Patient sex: F
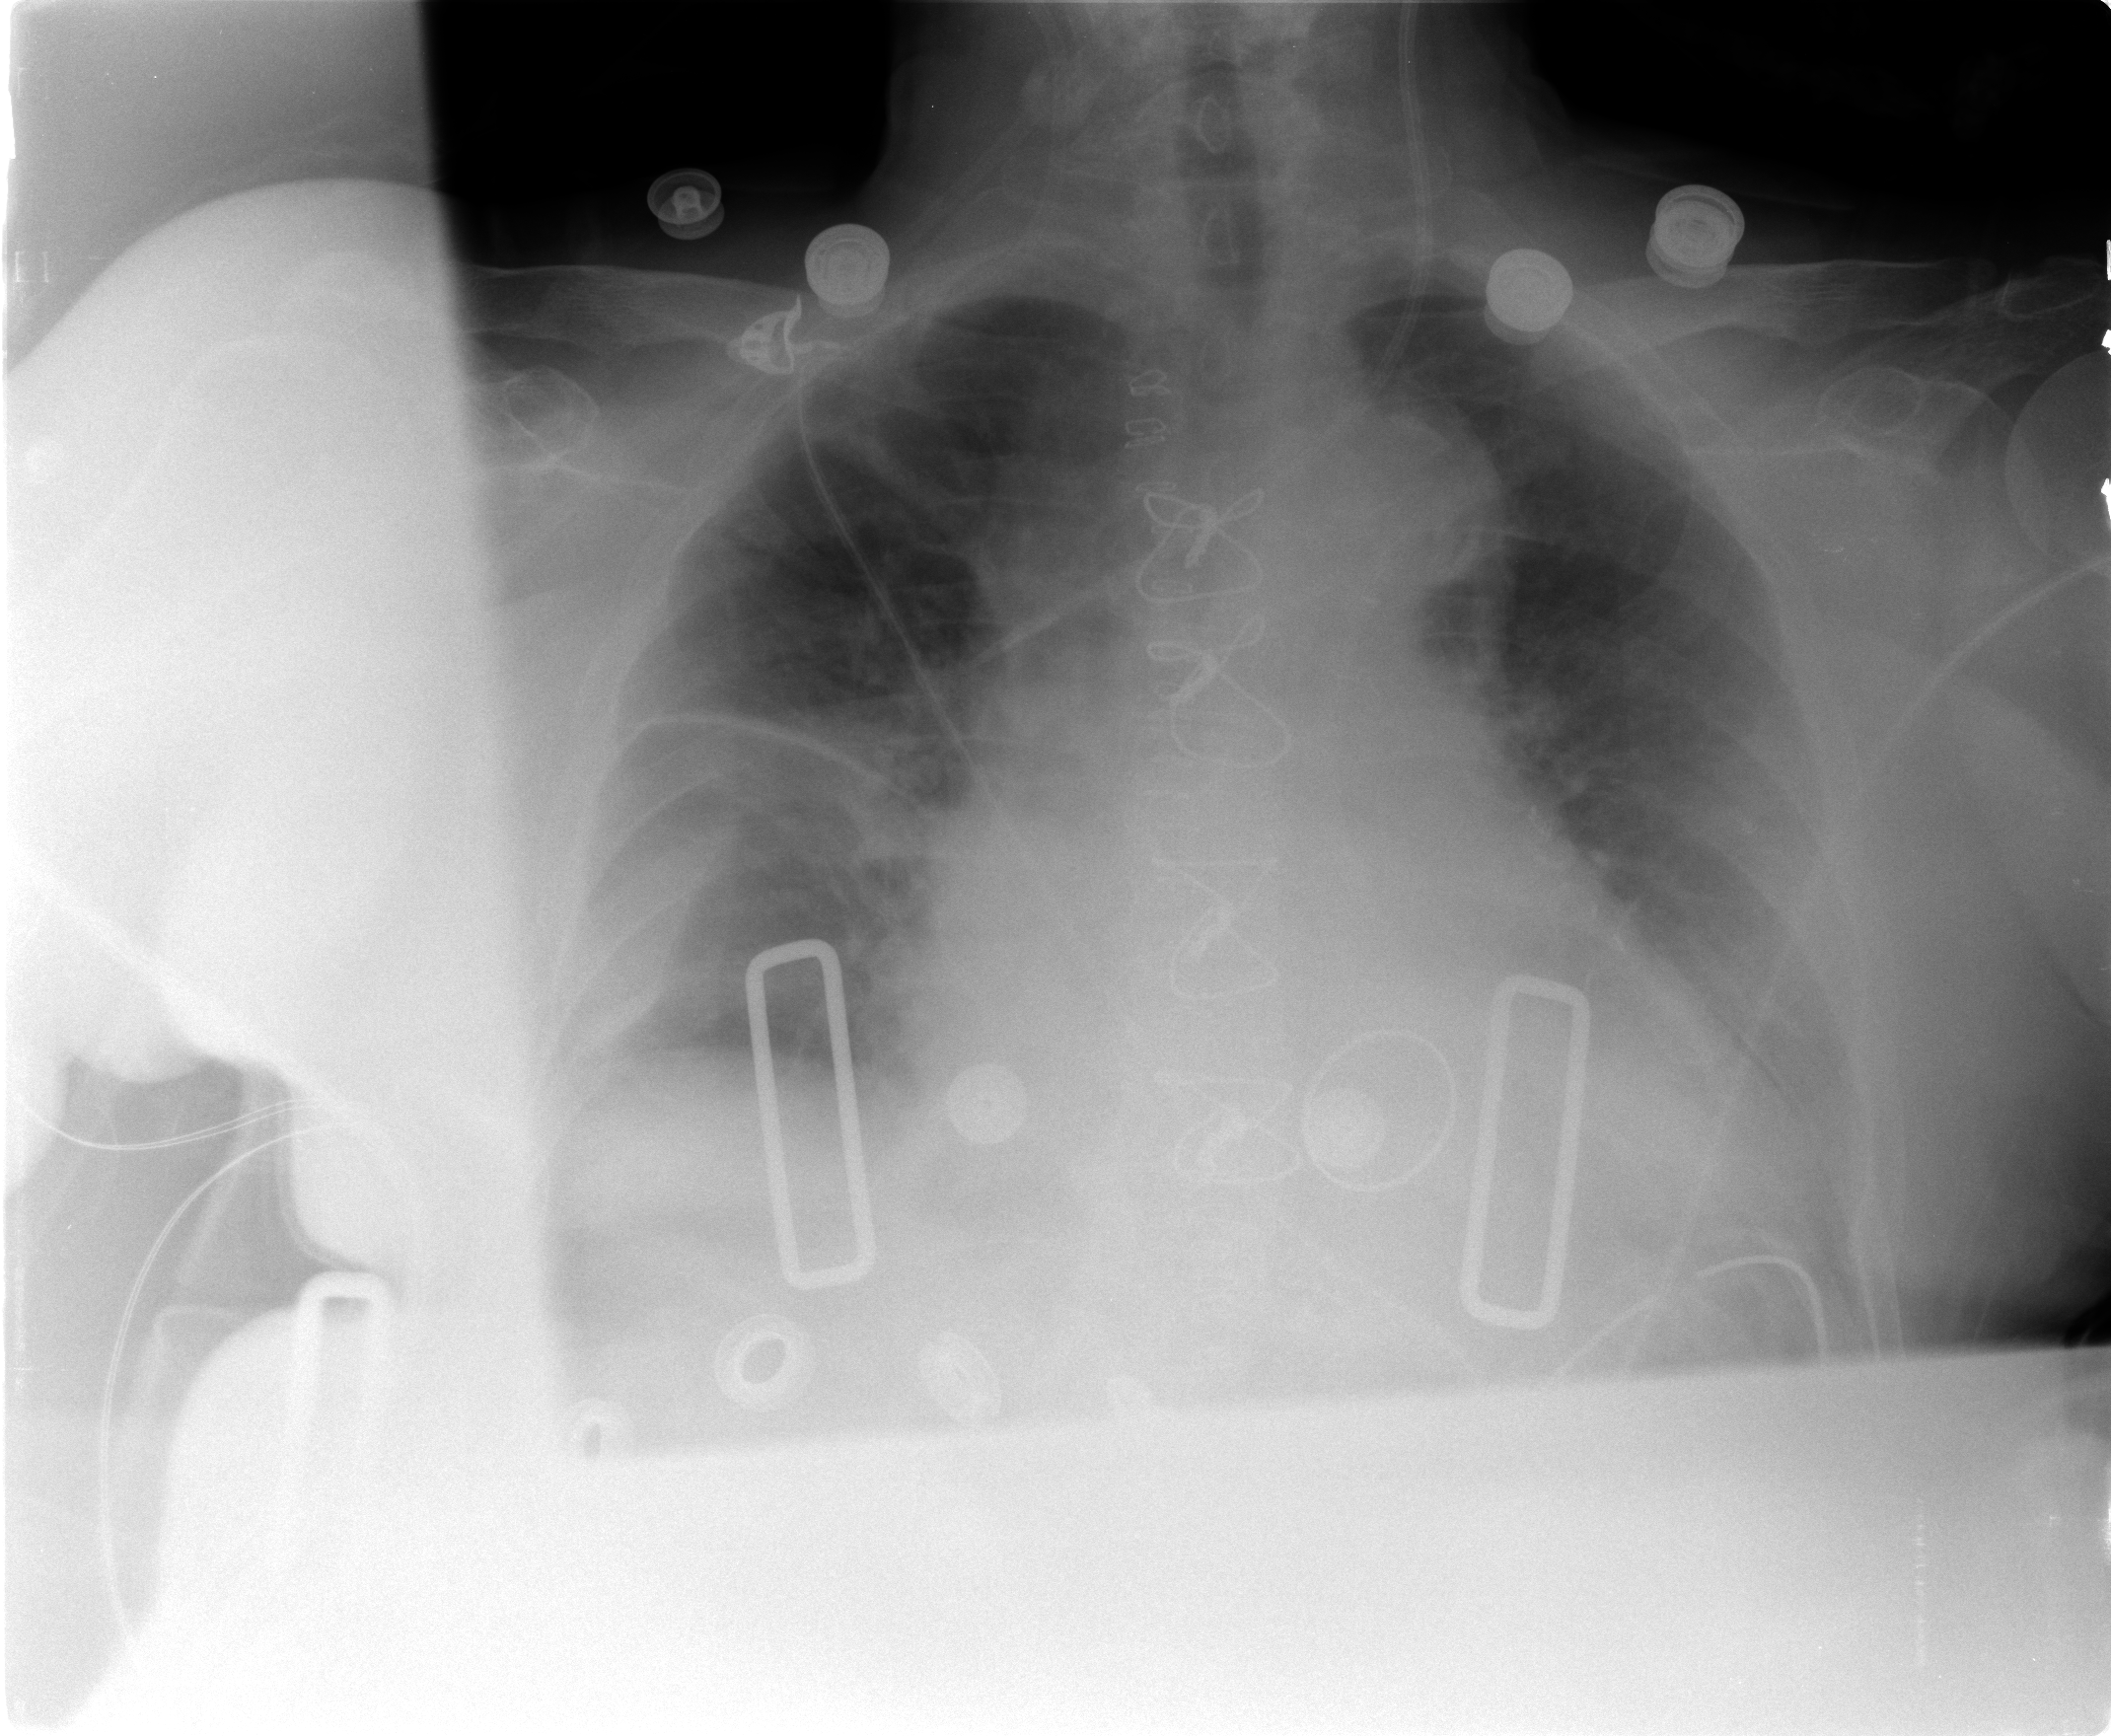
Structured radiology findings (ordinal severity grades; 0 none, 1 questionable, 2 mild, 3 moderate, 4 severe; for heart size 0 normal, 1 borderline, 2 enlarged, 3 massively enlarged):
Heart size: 2
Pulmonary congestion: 2
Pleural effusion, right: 2
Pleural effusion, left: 2
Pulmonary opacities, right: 2
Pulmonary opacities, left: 2
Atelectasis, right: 2
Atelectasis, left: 2